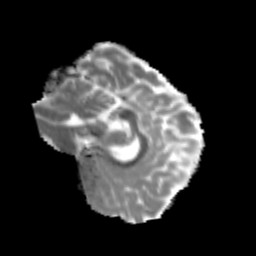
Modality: MD
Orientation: sagittal
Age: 21
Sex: male
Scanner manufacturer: siemens
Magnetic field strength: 3 T
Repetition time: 3.5 s
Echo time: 0.125 s